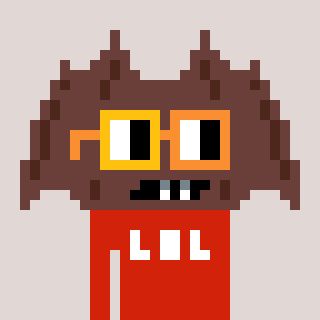
a pixel art character with square yellow and orange glasses, a bat-shaped head and a red-colored body on a warm background